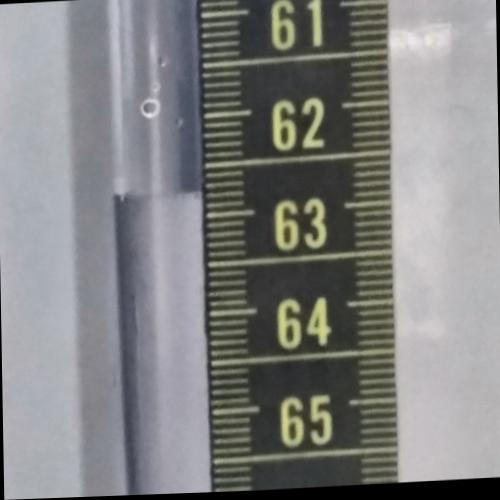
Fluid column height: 62.8 cm